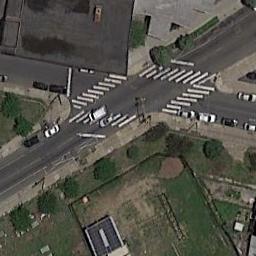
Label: intersection